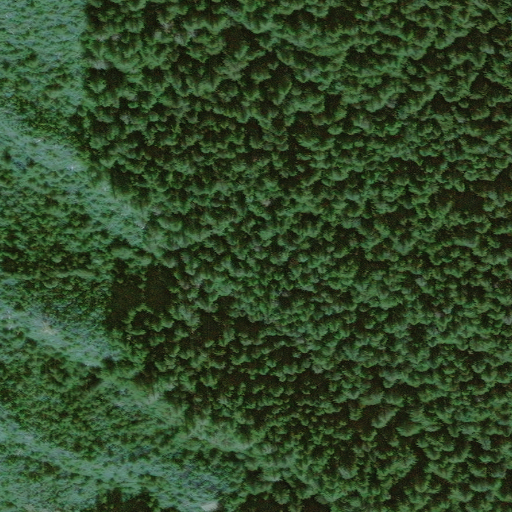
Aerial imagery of cape in Alaska named Prospect Point containing only unknown